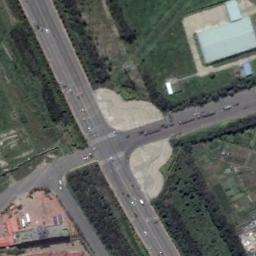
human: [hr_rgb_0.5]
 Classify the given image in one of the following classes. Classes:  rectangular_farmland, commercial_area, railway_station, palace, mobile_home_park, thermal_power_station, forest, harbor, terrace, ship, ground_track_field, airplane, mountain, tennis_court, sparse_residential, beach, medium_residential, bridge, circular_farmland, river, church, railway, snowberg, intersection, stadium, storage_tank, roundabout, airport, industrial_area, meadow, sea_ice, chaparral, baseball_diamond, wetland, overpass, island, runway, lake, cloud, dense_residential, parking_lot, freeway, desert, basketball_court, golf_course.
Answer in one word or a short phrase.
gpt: intersection